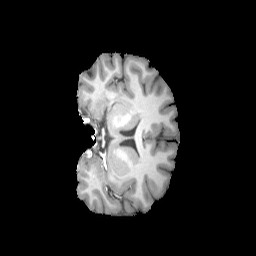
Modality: T1w
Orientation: coronal
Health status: ill
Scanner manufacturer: siemens
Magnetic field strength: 3 T
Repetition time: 2 s
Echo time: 0.00303 s